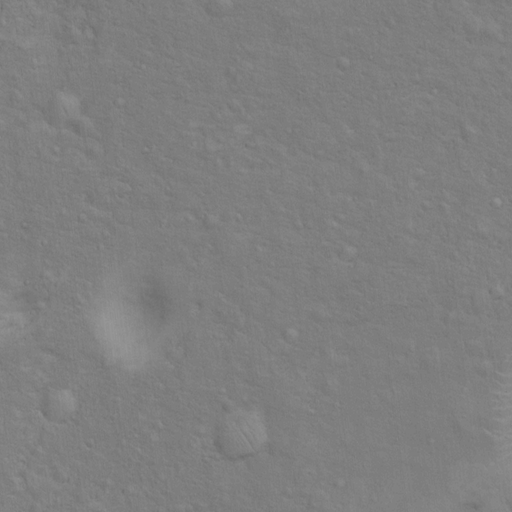
Objects detected: cone, cone, cone